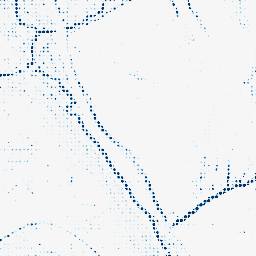
Category: morphological
Decomposition family: morphological_square
Decomposition parameters: operation: closing
size: 5
Upsampling method: sinc_blackman
Upsampling parameters: scale: 8
kernel_size: 4
Upsampling scale: 8